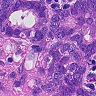
Metastatic tissue present: yes